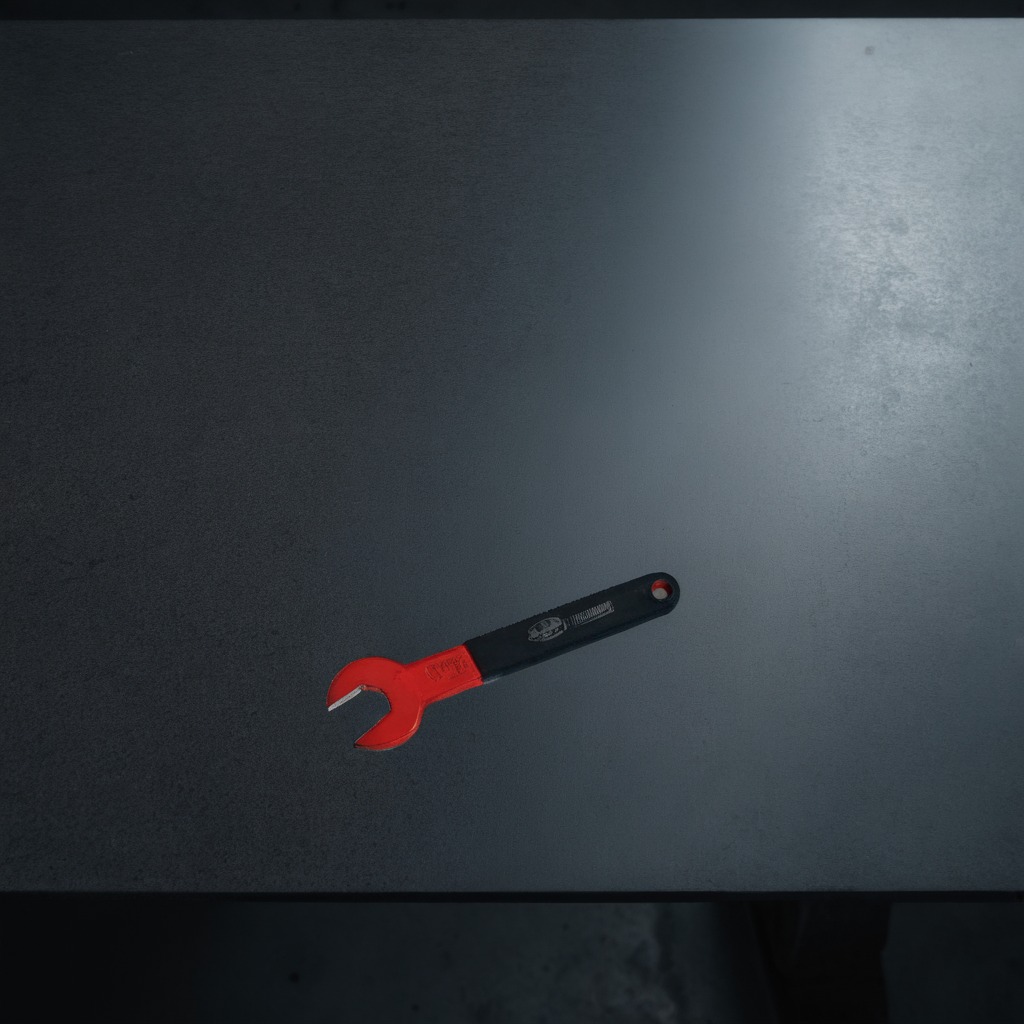
A wrench lying on a clean granite table inside a workshop at night dim ambient light soft shadows worn but